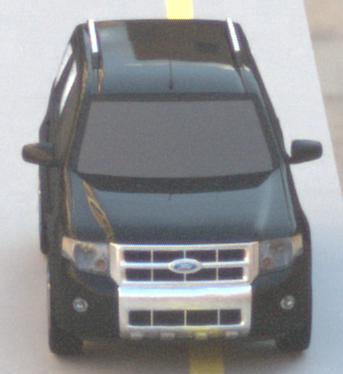
Make: Ford
Model: Escape Hybrid
Detailed model: -
Model produced from: 2004
Model produced until: 2012
Doors: 5
Color: black
Road condition: dry road
Daytime: morning or afternoon
Contrast: low contrast